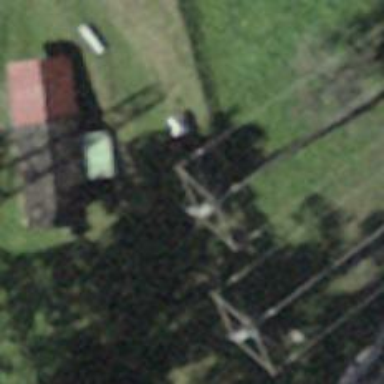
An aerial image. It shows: Termination power tower.